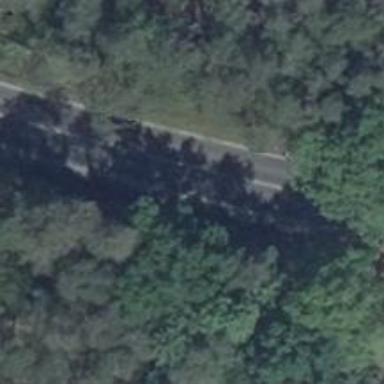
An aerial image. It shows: Secondary road with asphalt surface.